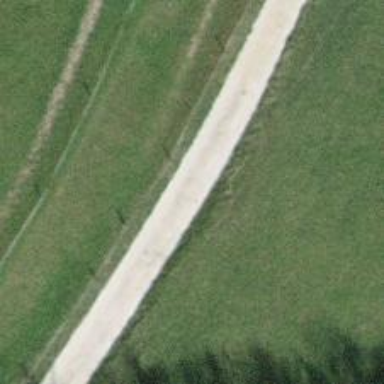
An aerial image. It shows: Track with grade 2 tracktype.